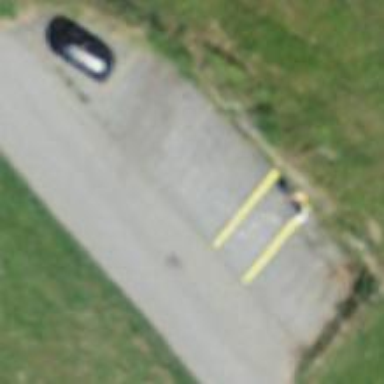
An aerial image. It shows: Parking area.